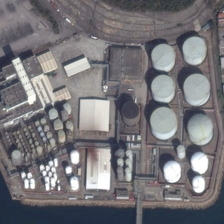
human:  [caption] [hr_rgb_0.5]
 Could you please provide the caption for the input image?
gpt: yellow and white neatly placed in the oil storage tank on the ship .

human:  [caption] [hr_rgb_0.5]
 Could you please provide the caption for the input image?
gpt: yellow and white neatly placed in the oil storage tank on the ship .

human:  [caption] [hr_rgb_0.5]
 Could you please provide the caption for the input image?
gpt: the oil tanker is equipped with a large number of oil tanks in the dark .

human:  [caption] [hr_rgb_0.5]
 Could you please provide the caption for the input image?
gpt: the oil tanker is equipped with a large number of oil tanks in the dark .

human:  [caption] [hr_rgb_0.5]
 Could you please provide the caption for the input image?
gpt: many storage tanks in different sizes are near a piece of water .